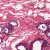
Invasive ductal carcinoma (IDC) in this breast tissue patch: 0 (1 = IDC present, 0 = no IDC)